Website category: auto
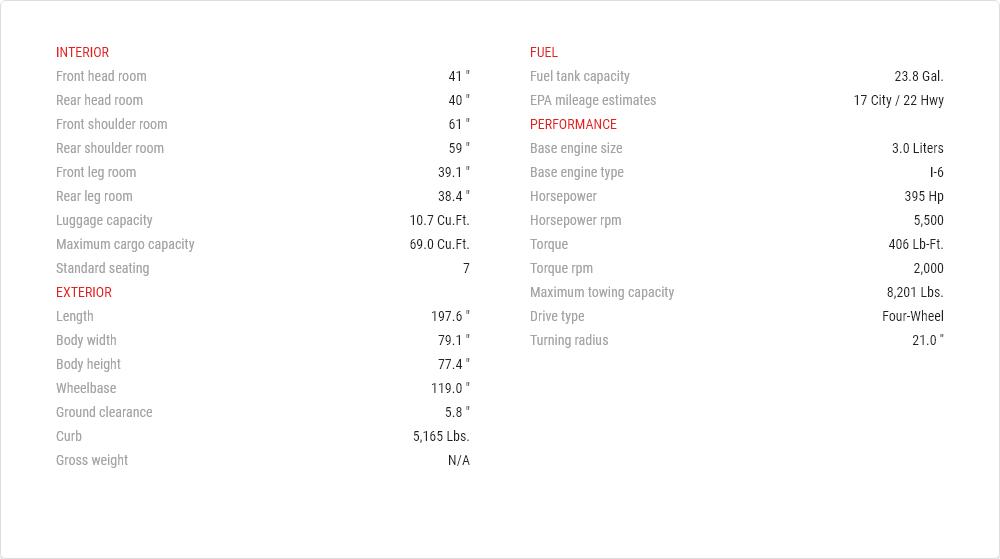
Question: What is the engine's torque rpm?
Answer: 2,000

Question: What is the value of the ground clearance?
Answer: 5.8 "

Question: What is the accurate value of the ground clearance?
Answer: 5.8 "

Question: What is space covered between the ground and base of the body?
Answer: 5.8 "

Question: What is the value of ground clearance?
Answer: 5.8 "

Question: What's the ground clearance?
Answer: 5.8 "

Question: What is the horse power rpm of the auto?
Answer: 5,500

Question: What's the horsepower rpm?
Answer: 5,500

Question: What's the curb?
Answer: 5,165 lbs.

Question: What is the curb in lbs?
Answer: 5,165 lbs.

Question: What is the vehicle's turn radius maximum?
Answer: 21.0 ''

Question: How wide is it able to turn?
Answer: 21.0 ''

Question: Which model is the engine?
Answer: I-6

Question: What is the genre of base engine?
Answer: I-6

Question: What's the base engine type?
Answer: I-6

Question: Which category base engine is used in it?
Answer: I-6

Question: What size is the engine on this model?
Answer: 3.0 liters

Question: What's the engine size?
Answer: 3.0 liters

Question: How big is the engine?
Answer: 3.0 liters

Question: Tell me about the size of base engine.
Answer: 3.0 liters

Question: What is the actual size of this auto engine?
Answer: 3.0 liters

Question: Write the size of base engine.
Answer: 3.0 liters

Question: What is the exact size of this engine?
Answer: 3.0 liters

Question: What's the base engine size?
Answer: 3.0 liters

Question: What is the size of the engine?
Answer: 3.0 liters

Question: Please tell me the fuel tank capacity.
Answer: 23.8 gal.

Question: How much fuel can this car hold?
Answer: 23.8 gal.

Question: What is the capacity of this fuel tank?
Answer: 23.8 gal.

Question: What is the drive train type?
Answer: four-wheel

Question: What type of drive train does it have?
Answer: four-wheel

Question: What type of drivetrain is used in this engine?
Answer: four-wheel

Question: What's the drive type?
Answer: four-wheel

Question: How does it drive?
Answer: four-wheel

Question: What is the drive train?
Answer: four-wheel

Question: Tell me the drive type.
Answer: four-wheel

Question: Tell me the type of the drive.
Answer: four-wheel

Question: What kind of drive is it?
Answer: four-wheel

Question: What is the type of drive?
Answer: four-wheel

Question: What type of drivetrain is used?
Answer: four-wheel

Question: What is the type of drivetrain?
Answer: four-wheel

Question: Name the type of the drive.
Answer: four-wheel

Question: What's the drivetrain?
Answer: four-wheel

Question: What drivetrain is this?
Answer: four-wheel

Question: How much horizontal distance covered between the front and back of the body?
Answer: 119.0 "

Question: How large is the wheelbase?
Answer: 119.0 "

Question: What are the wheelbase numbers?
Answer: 119.0 "

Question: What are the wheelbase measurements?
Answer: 119.0 "

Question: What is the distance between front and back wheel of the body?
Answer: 119.0 "

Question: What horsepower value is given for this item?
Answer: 395 hp

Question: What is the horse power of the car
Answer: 395 hp

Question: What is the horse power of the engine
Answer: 395 hp

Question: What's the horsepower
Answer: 395 hp

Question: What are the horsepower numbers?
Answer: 395 hp

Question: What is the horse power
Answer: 395 hp

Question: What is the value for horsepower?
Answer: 395 hp

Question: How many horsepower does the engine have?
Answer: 395 hp

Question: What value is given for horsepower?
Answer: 395 hp

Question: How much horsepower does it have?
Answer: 395 hp

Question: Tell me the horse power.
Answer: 395 hp

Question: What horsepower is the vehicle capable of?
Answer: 395 hp

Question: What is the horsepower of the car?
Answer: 395 hp